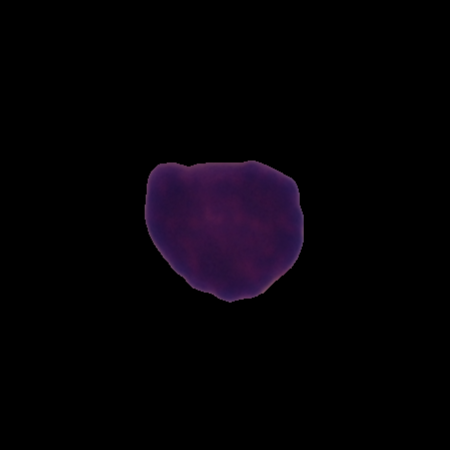
Label: healthy